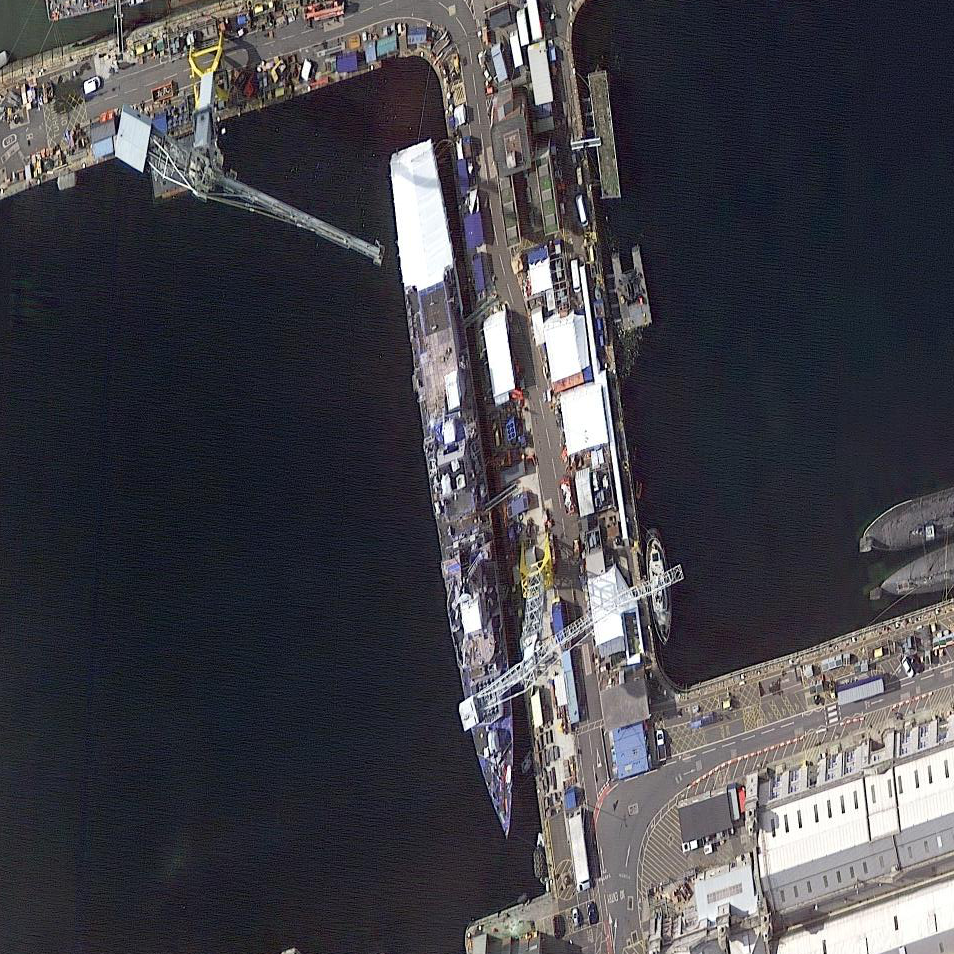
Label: destroyer